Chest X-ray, PA view. Patient: 65 years old, sex M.
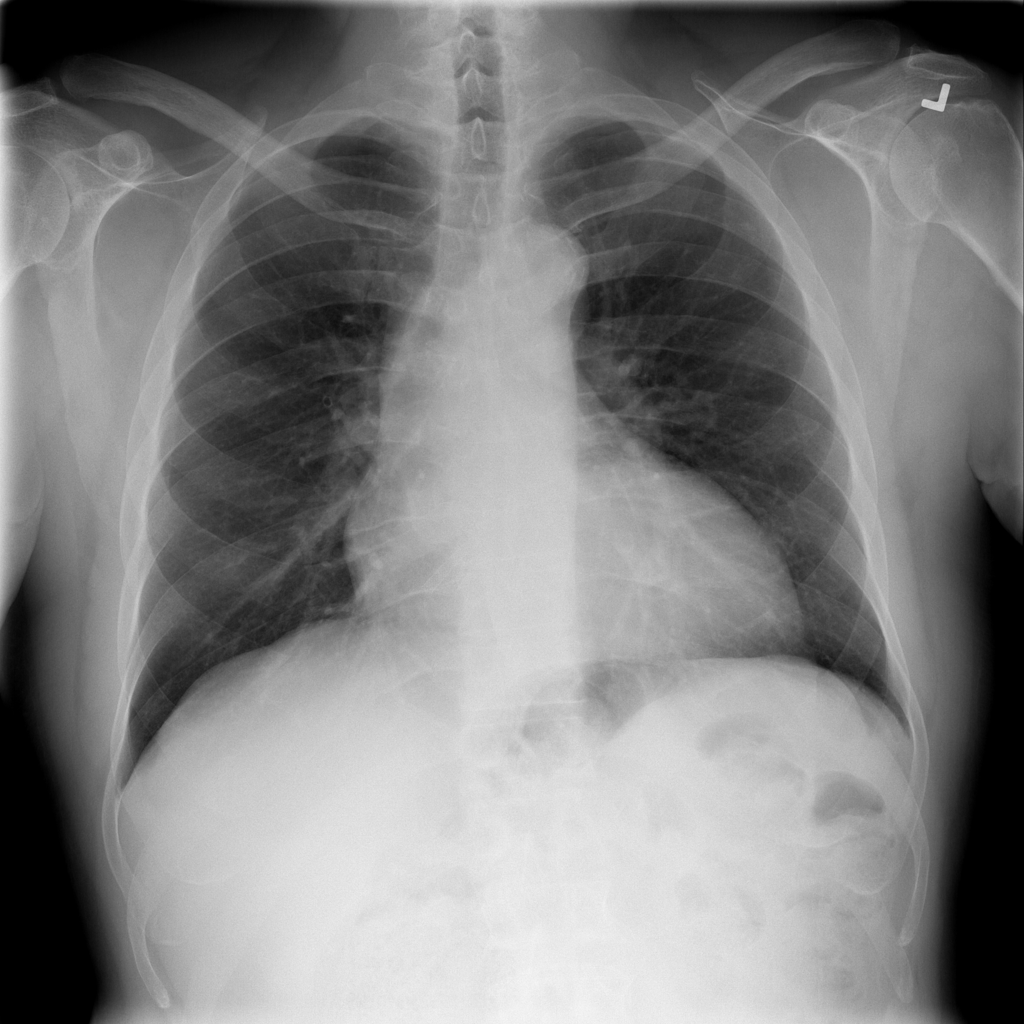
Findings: No Finding